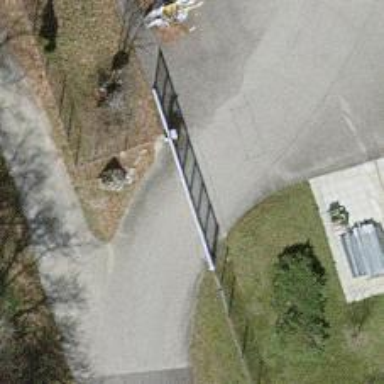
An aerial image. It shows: Gate.